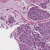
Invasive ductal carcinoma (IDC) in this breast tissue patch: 1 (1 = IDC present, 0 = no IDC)